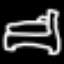
Label: bed